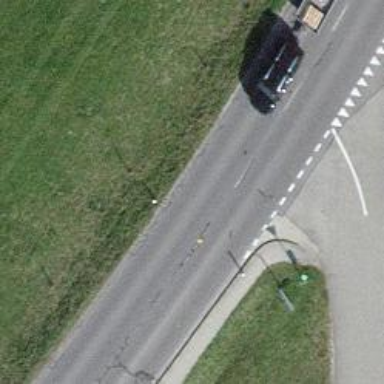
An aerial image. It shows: Secondary road.